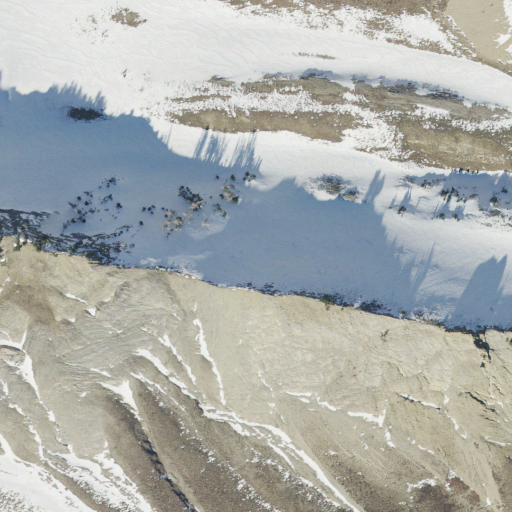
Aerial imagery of depression(s) in Utah named Hell Hole Basin containing shrub, grassland, and deciduous forest